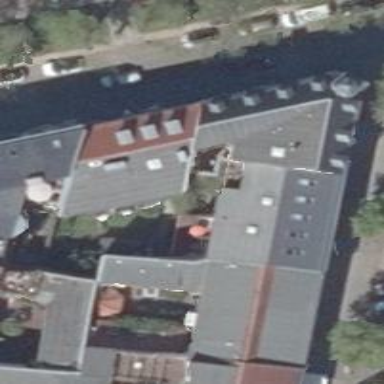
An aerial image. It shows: Historic Baroque apartment building with gabled roof made of roof tiles.